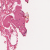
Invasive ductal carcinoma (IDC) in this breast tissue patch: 0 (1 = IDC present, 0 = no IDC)